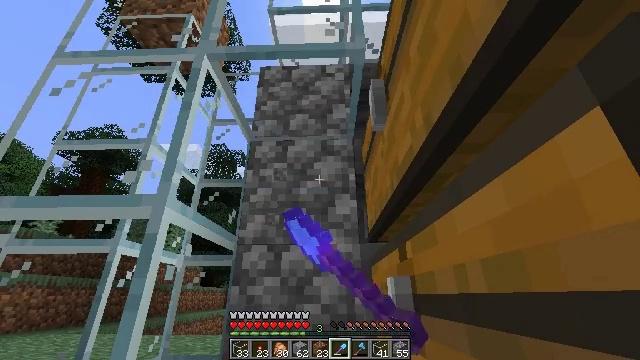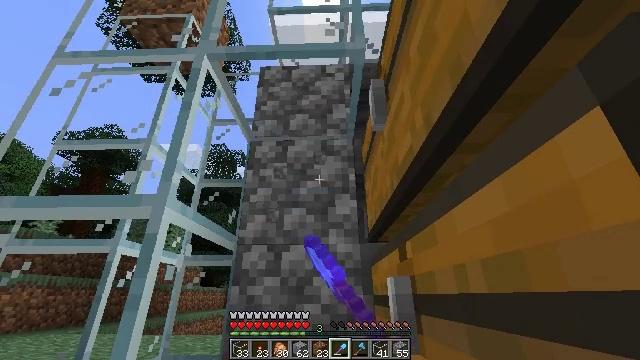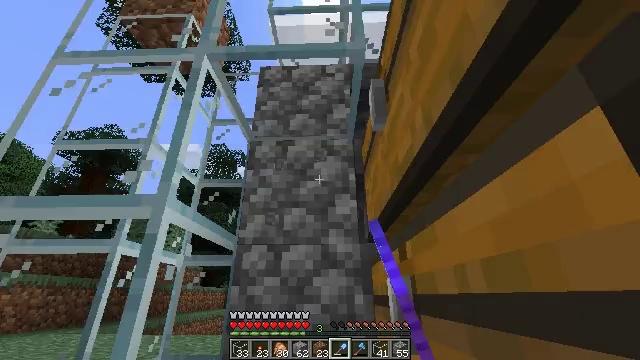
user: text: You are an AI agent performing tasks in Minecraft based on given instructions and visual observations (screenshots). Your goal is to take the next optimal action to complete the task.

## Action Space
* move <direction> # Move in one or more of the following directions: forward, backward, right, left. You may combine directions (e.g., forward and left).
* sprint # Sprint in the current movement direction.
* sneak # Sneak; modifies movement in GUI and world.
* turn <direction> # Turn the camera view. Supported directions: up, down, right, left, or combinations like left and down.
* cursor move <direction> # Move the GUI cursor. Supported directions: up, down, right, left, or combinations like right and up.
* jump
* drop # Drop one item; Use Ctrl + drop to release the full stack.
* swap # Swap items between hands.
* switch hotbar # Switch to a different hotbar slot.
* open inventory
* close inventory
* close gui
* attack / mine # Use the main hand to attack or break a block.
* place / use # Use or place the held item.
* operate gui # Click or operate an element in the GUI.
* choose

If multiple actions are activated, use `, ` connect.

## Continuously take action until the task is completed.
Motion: motion action
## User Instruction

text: Break the glass block.
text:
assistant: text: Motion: attack / mine
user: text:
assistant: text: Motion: no_op
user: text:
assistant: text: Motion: no_op